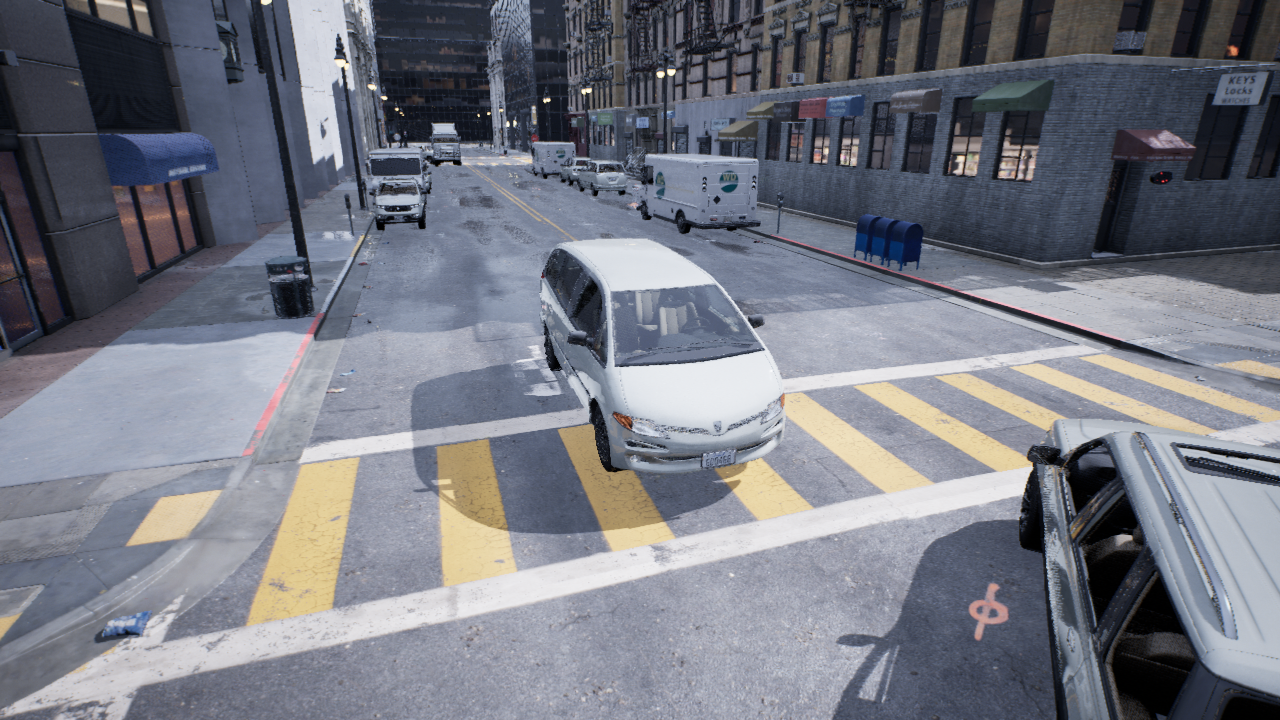
Venue: residential
Lighting: overcast
Vehicle rig: minivan